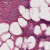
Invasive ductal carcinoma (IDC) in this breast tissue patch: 0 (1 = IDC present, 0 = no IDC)